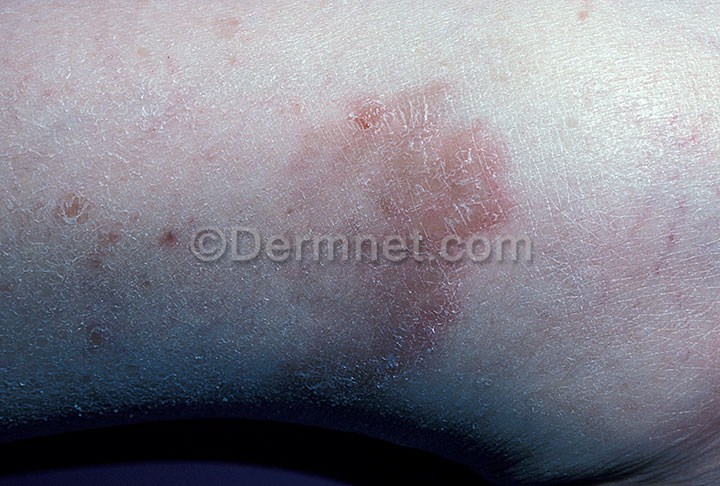
Disease: Systemic Disease